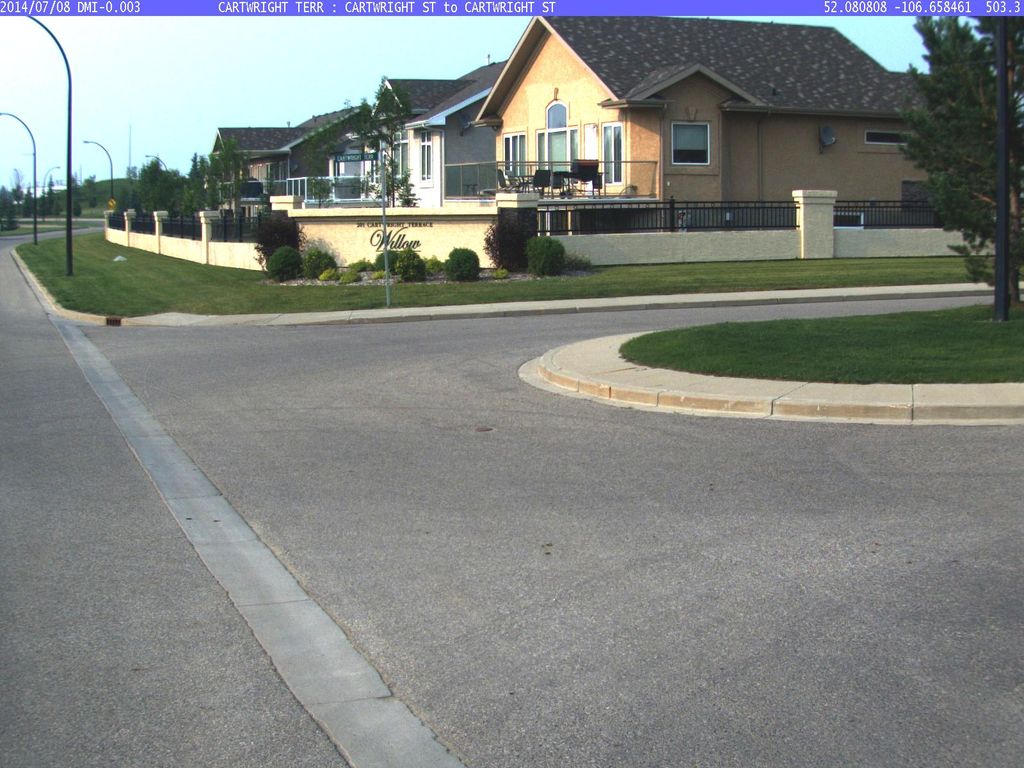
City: saskatoon